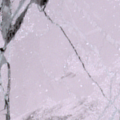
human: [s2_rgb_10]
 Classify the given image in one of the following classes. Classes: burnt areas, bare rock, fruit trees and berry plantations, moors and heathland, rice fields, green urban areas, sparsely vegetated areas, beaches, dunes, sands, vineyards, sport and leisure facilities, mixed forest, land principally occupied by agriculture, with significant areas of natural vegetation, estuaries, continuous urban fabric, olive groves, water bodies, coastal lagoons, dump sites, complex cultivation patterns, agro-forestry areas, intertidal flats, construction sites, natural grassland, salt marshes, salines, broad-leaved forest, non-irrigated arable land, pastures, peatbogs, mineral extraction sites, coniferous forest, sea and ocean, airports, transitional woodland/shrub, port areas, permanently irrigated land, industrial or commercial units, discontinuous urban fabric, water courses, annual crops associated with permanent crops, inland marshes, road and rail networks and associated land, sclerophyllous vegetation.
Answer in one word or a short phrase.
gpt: sea and ocean